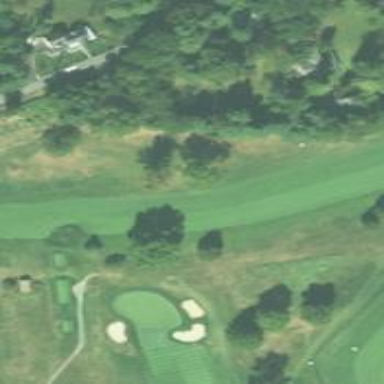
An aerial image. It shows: Grassy area designated as golf fairway.